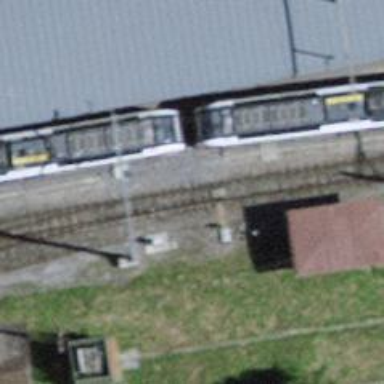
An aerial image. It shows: Narrow-gauge railway siding with electrified contact lines. It consists of one track.